Interaction volume radius: 5 \u00c5
Interaction volume height: 40 \u00c5
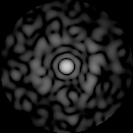
Disorder parameter: 0.8342